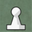
Piece: wP